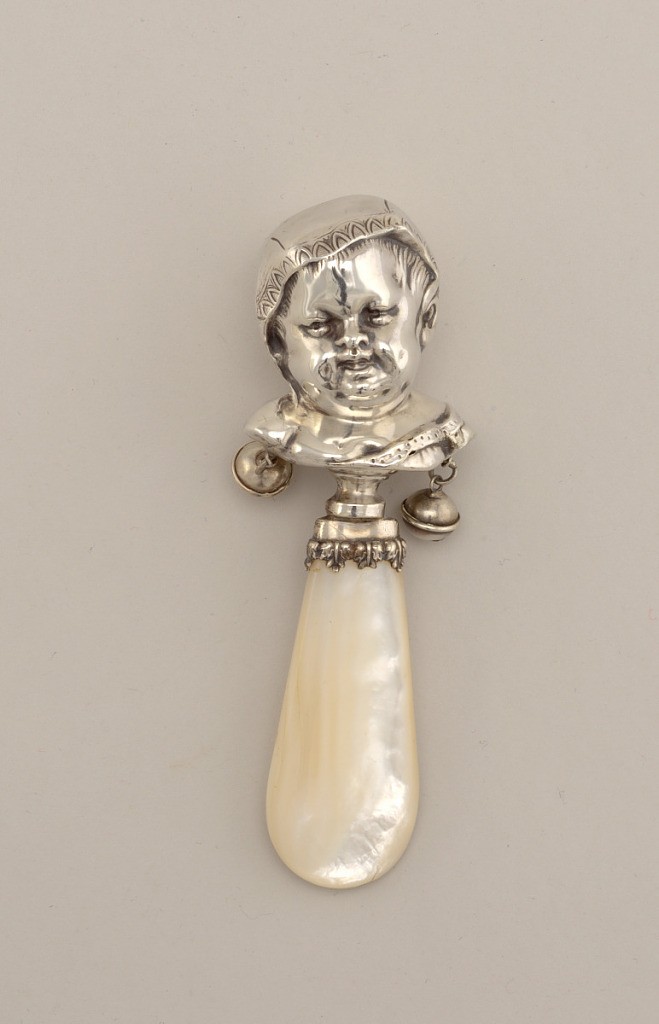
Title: Baby Rattle with Bust of a Baby in a Nightcap
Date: ca. 1910
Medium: silver, mother of pearl
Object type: baby rattle
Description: Baby in nightcap with pendant bells in silver with handle in mother-of-pearl.